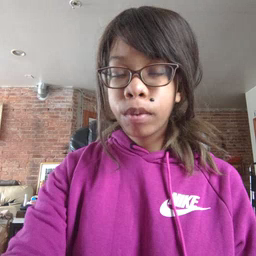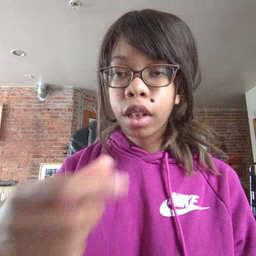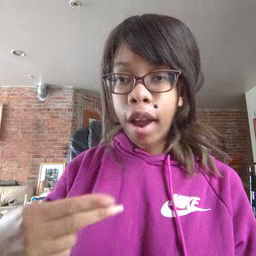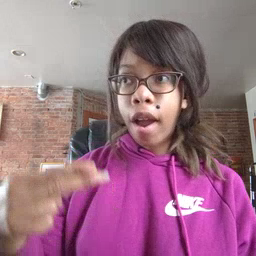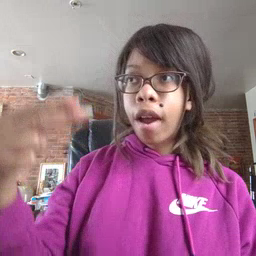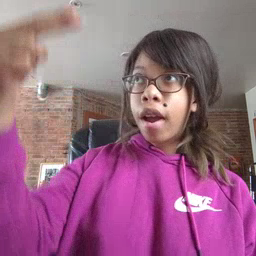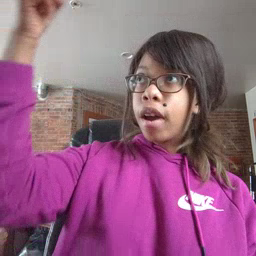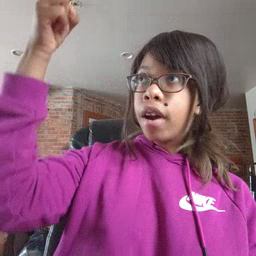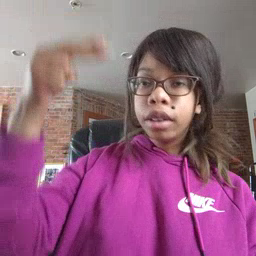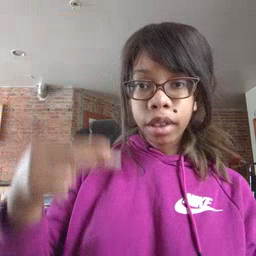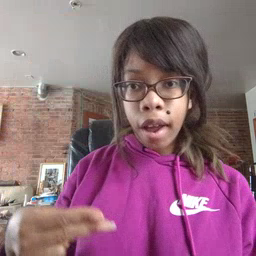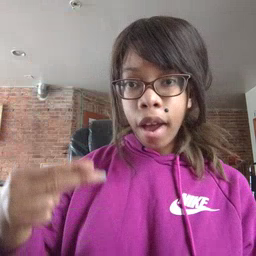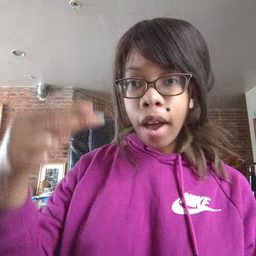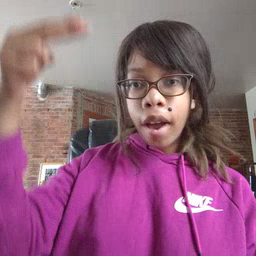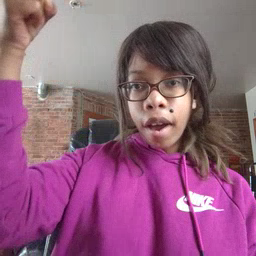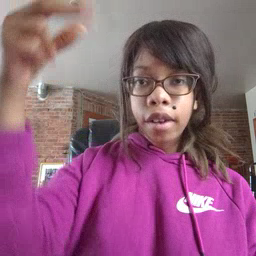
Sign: high